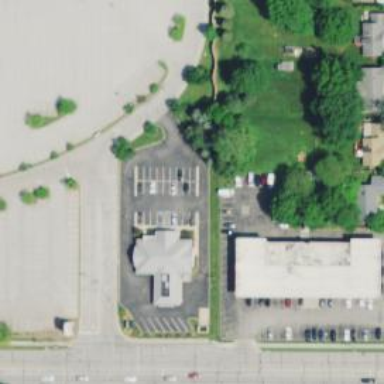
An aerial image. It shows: Commercial area.